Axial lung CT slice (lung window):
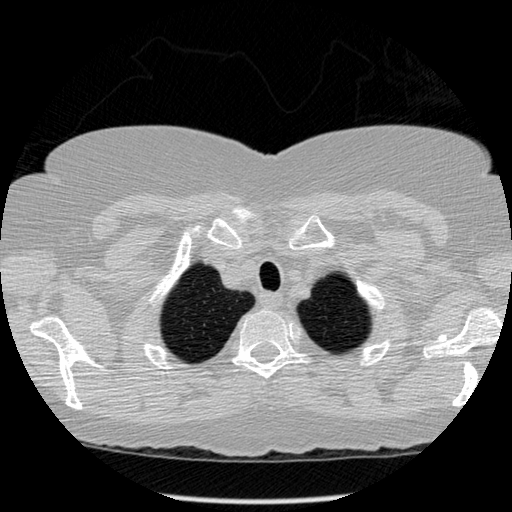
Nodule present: no